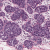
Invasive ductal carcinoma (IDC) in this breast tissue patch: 0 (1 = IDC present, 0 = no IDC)